Field crop: maize
Growth stage: 2
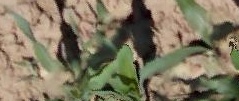
Species: maize